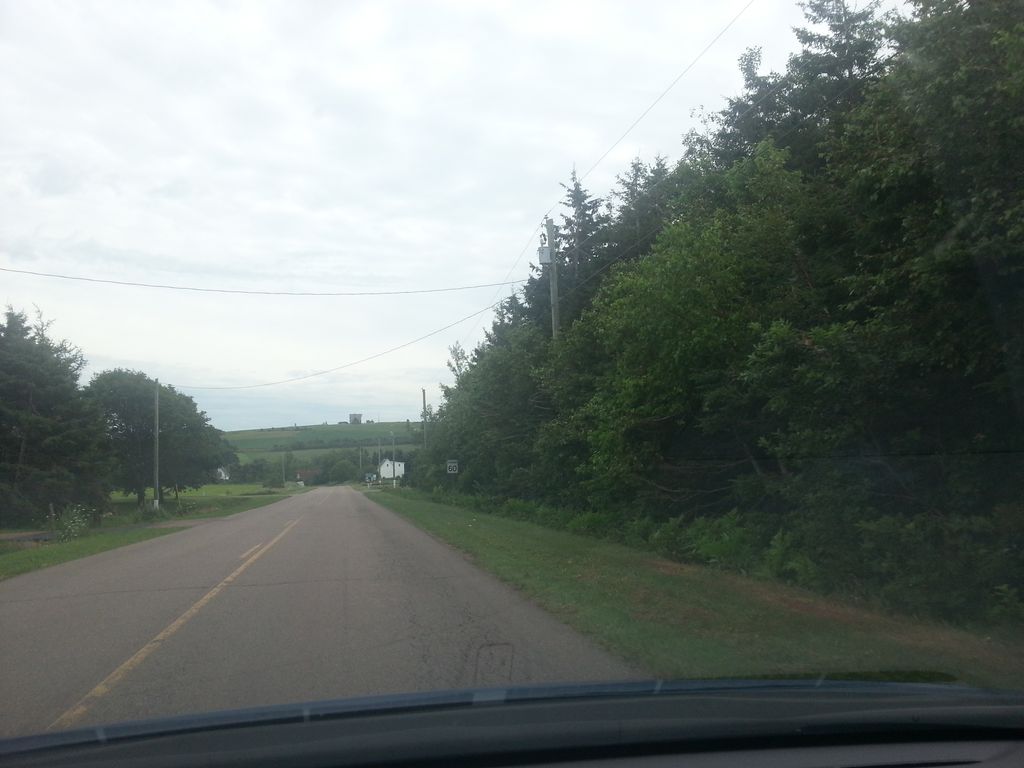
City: charlottetown